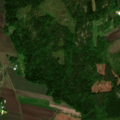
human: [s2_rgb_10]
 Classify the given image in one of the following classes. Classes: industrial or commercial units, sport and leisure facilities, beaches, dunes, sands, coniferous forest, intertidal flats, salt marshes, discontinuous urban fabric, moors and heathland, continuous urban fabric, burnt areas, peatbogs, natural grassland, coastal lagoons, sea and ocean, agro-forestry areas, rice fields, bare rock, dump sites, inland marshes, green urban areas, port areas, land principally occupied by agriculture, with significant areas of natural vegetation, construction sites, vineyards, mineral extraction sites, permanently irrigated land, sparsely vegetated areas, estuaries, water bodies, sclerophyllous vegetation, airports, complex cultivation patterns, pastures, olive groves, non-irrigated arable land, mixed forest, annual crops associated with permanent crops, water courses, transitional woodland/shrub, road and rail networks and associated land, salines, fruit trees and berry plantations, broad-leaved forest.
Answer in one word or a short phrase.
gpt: non-irrigated arable land, coniferous forest, mixed forest, transitional woodland/shrub